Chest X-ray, PA view. Patient: 50 years old, sex F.
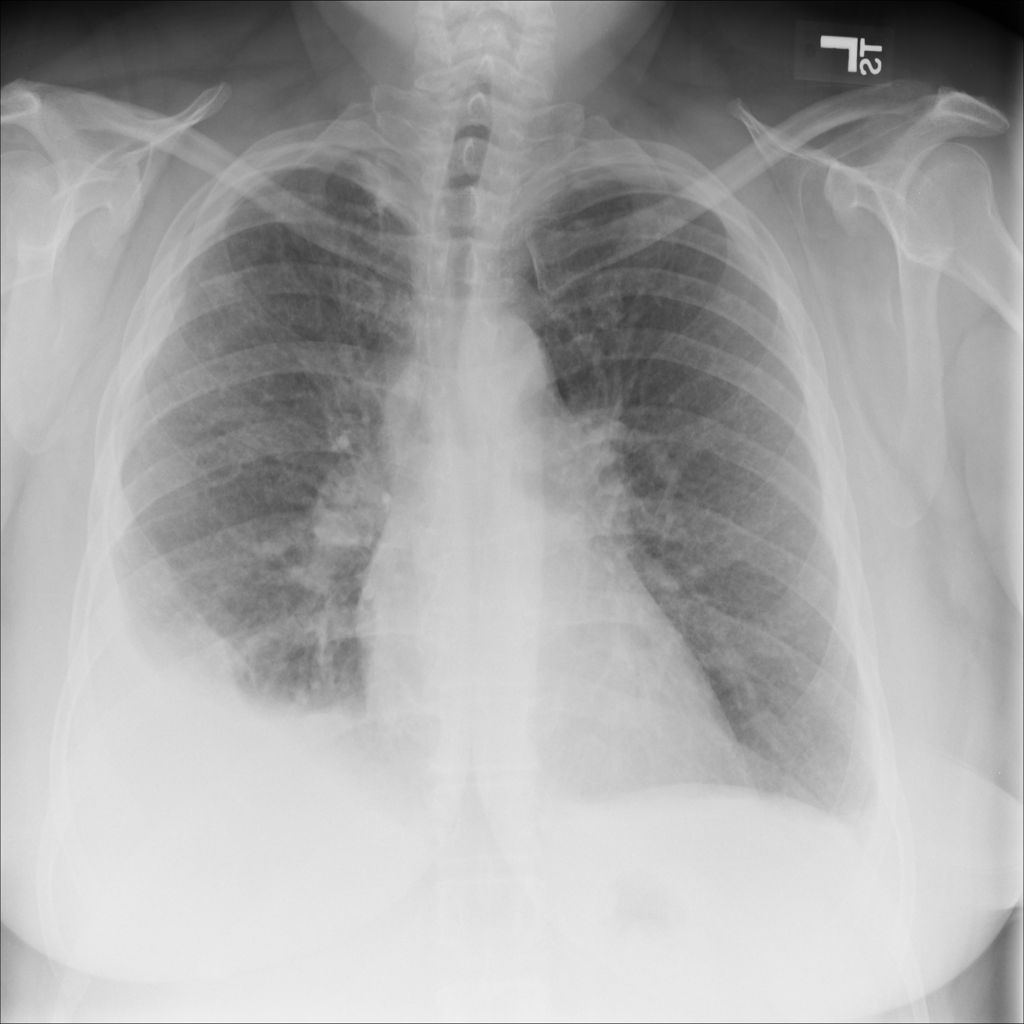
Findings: No Finding